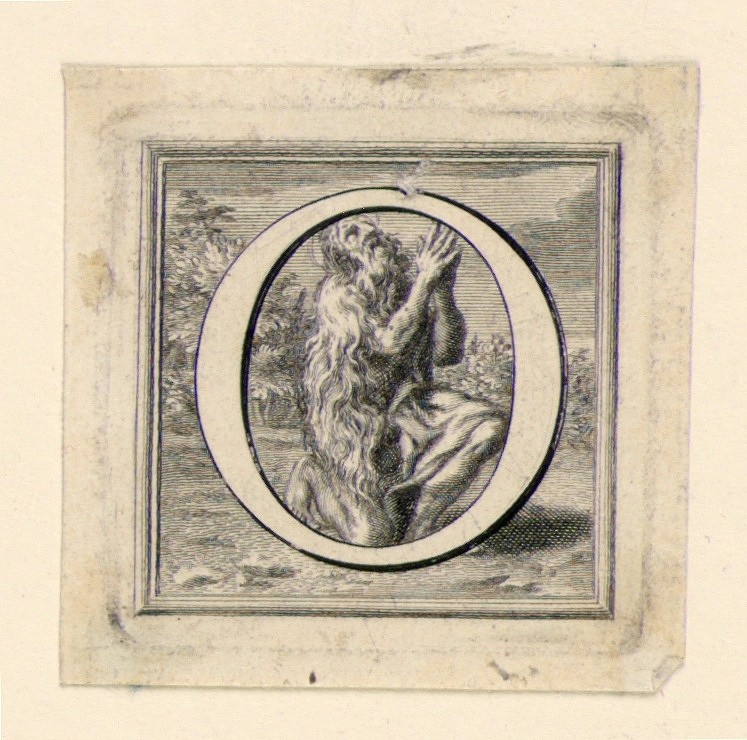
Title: Decorated Capital Letter O
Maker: Jakob Frey, Swiss, active Italy, 1681 - 1752
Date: ca. 1715
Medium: Engraving on paper
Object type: Print
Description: The letter O before St. Onofrio praying.